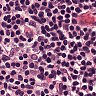
Metastatic tissue present: no